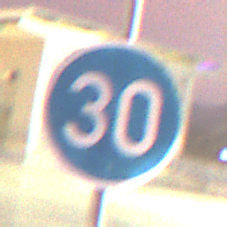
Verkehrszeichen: VorgeschriebeneMindestgeschwindigkeit
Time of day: SunriseSunset
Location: Outdoor (Urban)
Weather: PartlyCloudy
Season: NotSpecified
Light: Artificial